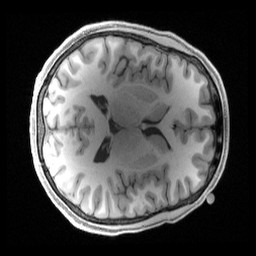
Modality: T1w
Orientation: axial
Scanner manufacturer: siemens
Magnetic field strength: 3 T
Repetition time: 2.4 s
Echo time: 0.00222 s